Brain MRI, t2w sequence, axial 2D slice.
Patient: age 46, sex F, weight 90 kg, height 1.9 m
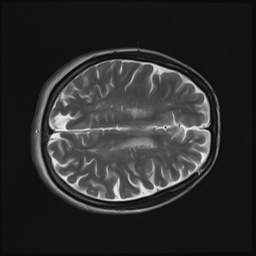